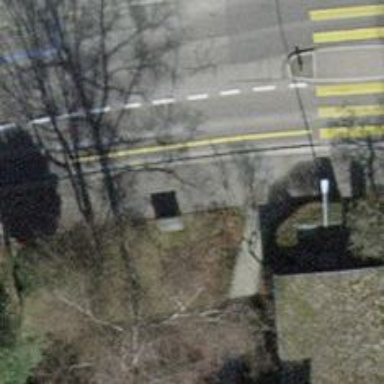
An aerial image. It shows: Power utility street cabinet.